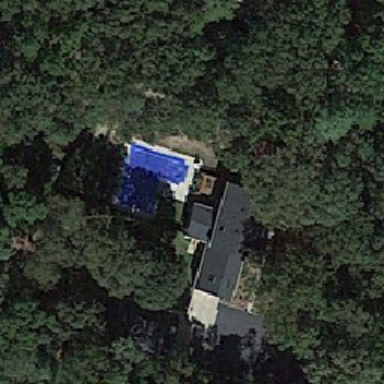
Near the hot spring pool is a black roof house .